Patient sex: M
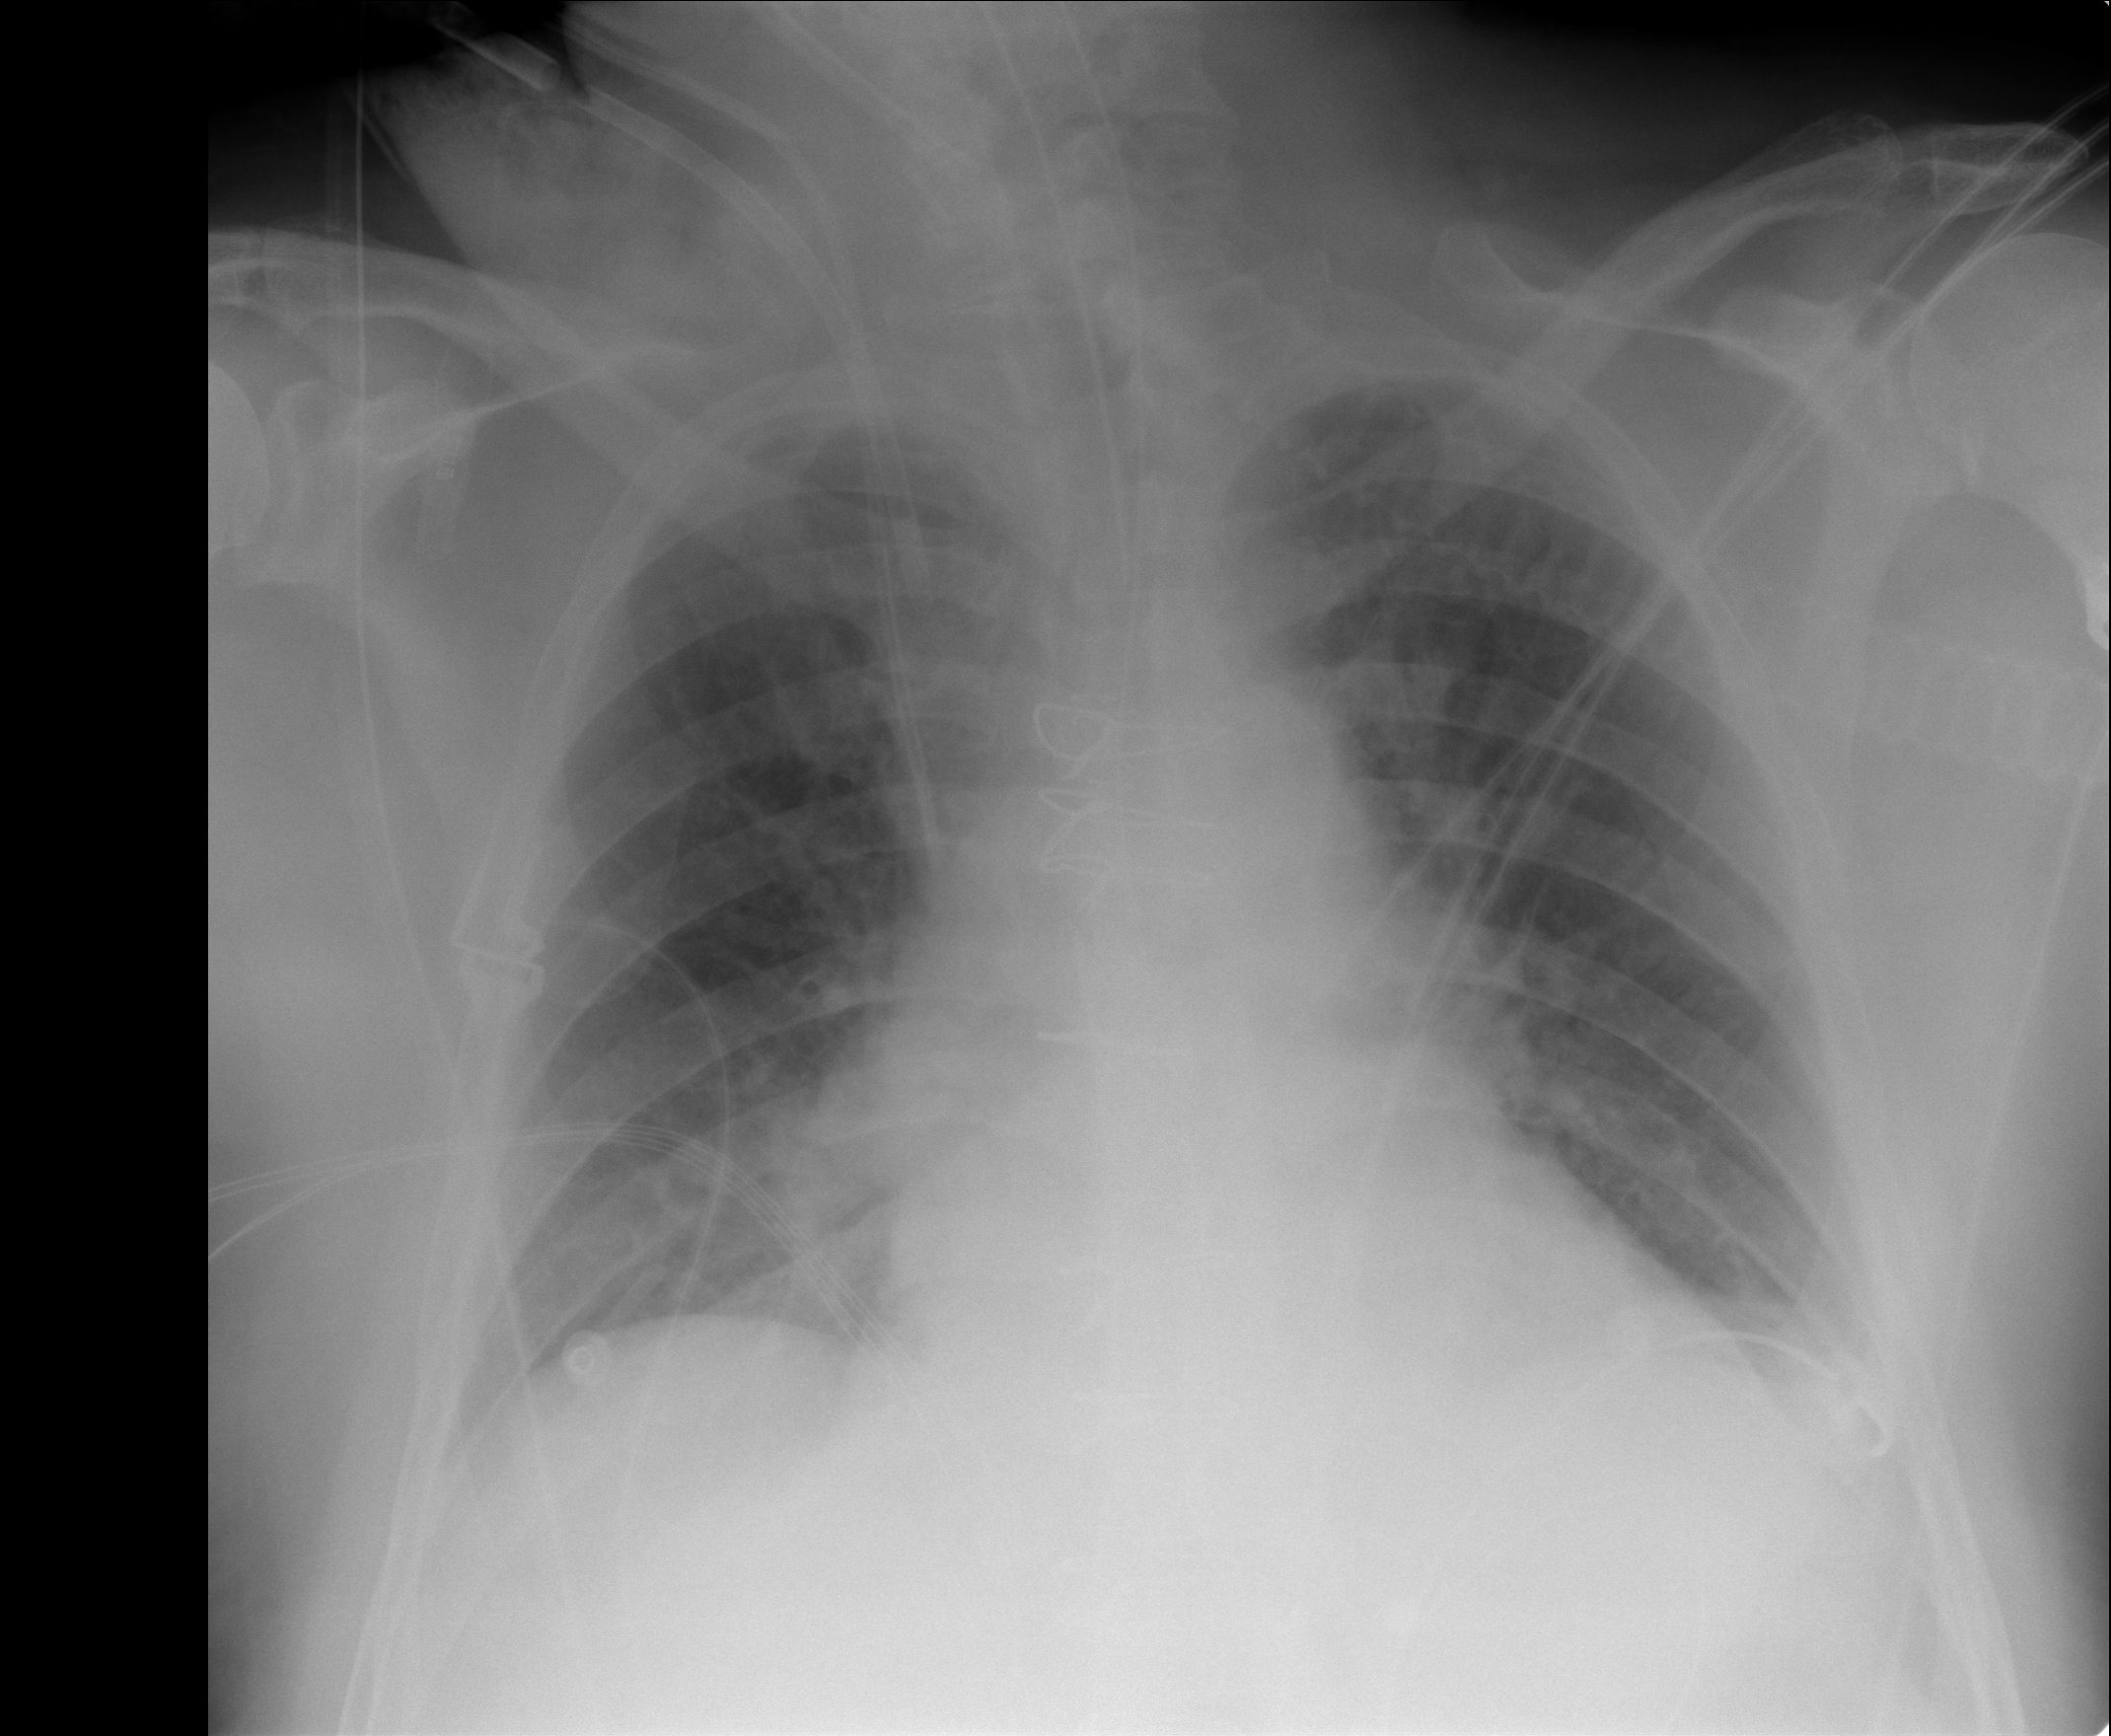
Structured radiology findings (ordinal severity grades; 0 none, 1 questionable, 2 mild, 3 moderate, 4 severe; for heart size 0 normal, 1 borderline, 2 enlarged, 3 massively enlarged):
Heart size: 1
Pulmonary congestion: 1
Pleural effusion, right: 0
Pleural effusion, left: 2
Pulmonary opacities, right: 0
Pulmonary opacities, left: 0
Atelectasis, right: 0
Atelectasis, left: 2